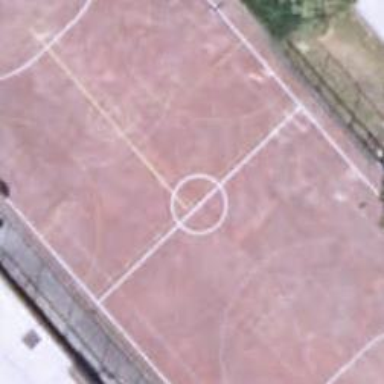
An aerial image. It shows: Soccer pitch for leisure land activities.